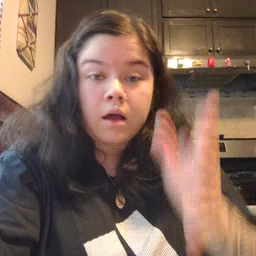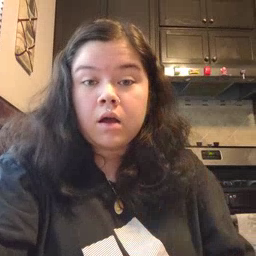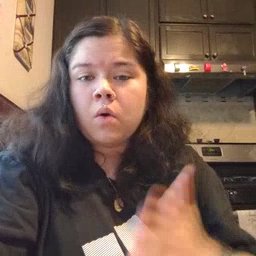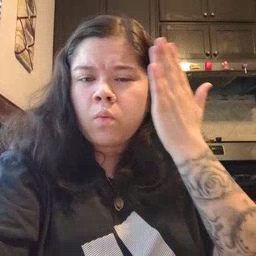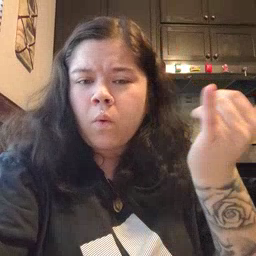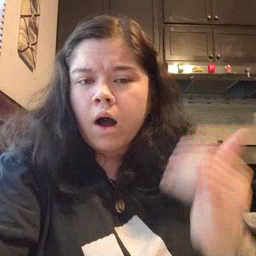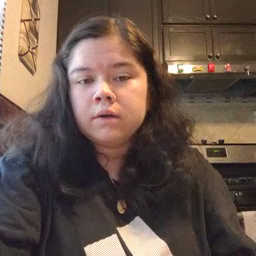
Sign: why